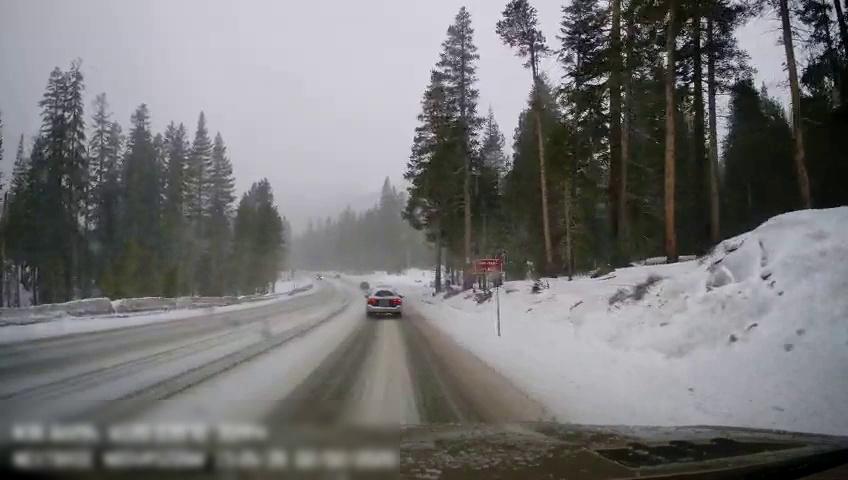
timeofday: Day
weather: Snowy
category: Drivable Space
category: Vehicles | SUV
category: Traffic | Signs